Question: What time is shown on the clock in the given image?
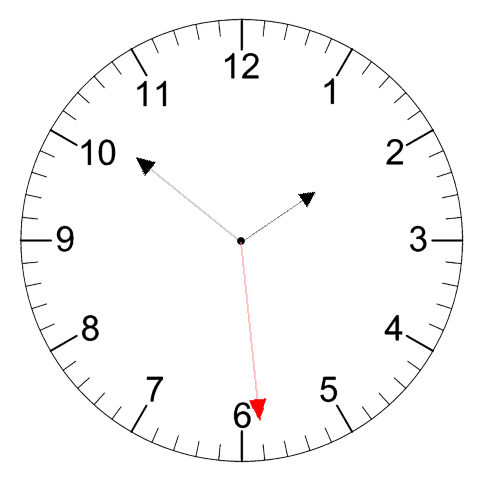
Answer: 01:51:29